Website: macys
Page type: delivery-shipping
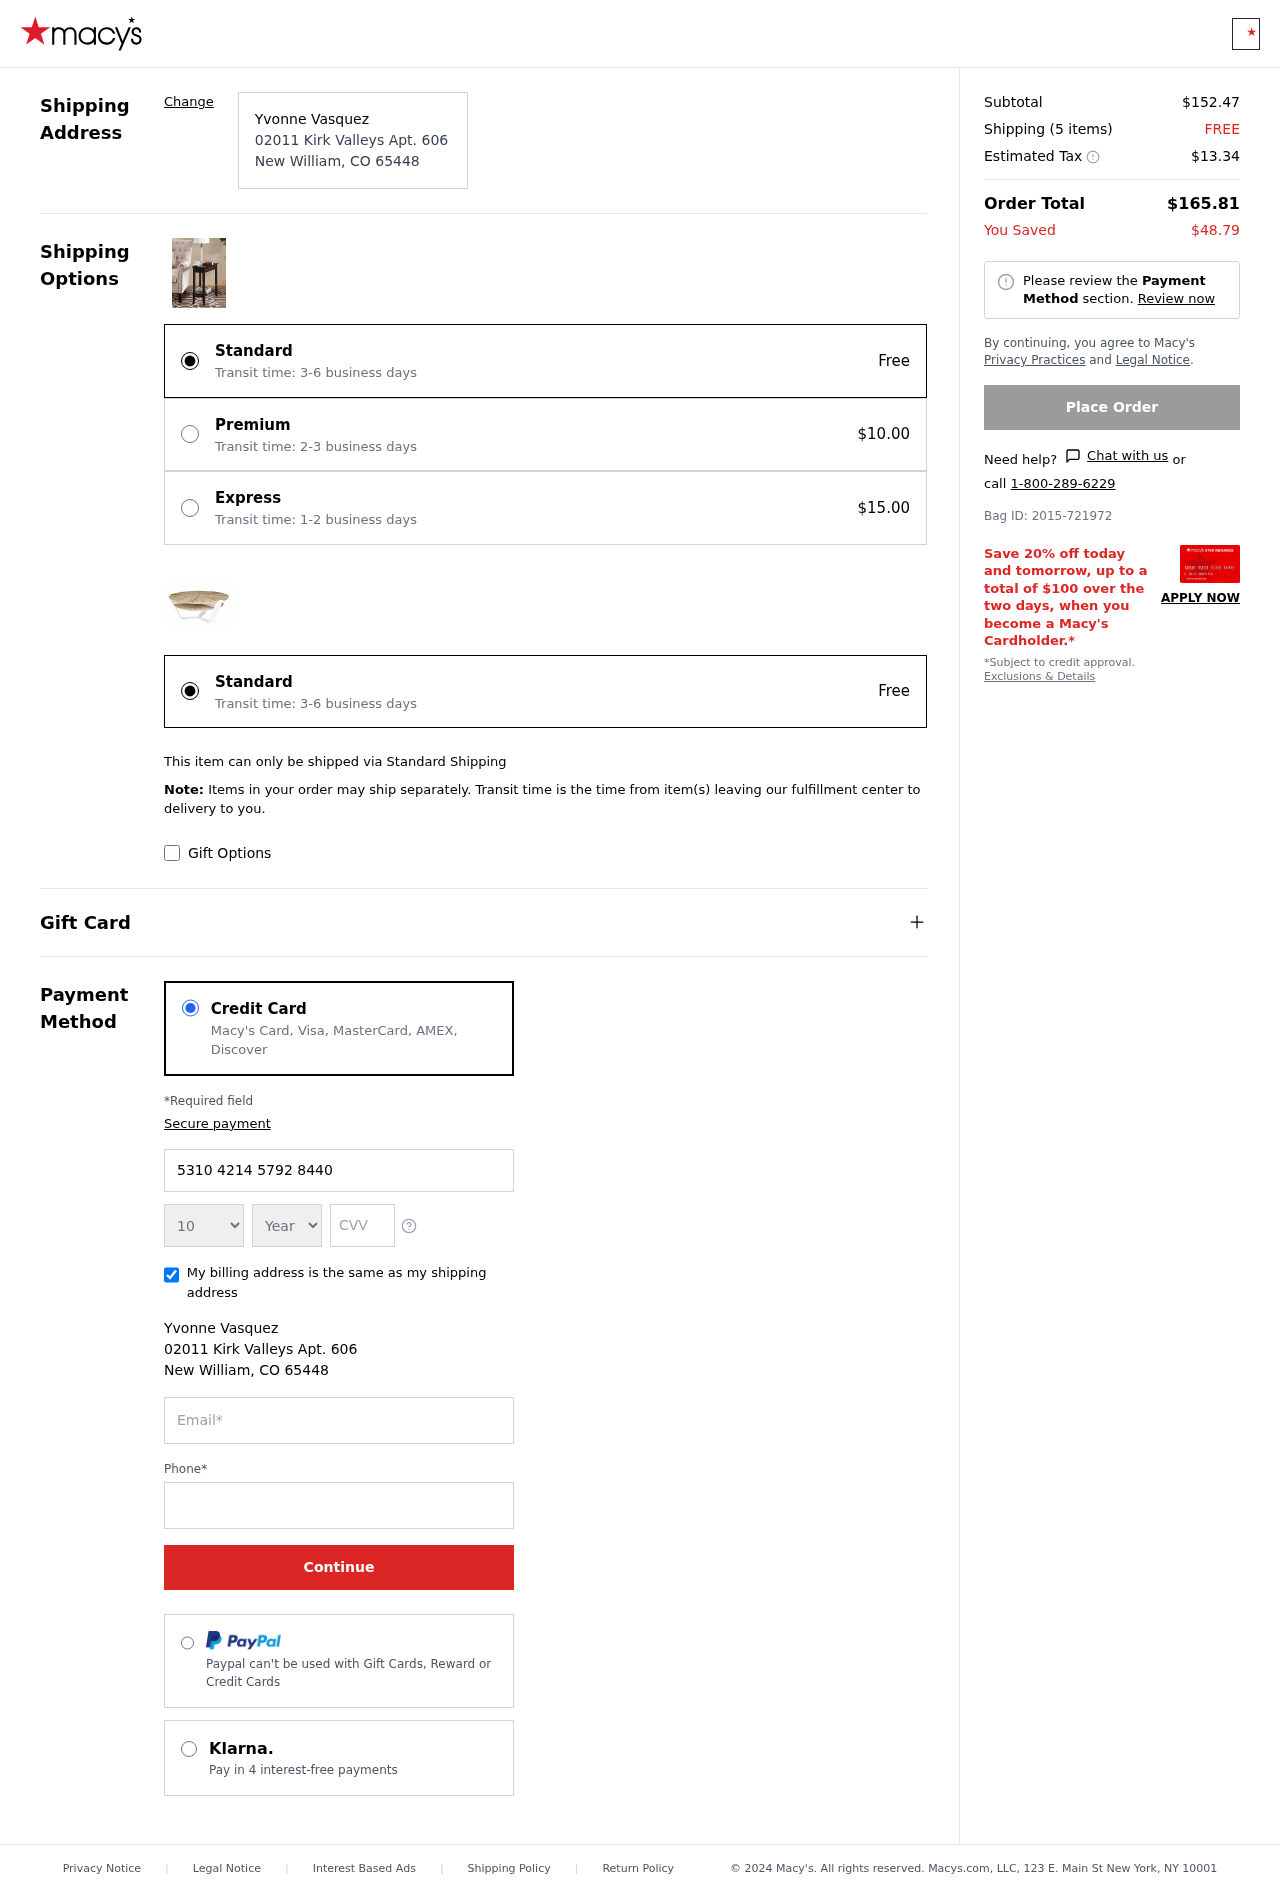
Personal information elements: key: PII_CARD_EXPIRY_MONTH
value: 10
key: PII_CARD_EXPIRY_YEAR
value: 27
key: PII_CITY
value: New William
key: PII_CITY_STATE_ZIP
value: New William, CO 65448
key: PII_FULLNAME
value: Yvonne Vasquez
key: PII_POSTCODE
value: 65448
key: PII_STATE_ABBR
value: CO
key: PII_STREET
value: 02011 Kirk Valleys Apt. 606
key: PII_CARD_NUMBER
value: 5310 4214 5792 8440
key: PII_CARD_CVV
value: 993
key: PII_EMAIL
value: yvonne.vasquez@yahoo.com
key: PII_PHONE
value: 9079155836
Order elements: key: ORDER_SUBTOTAL
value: $152.47
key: ORDER_NUM_ITEMS
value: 5
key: ORDER_SHIPPING_COST
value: FREE
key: ORDER_TAX
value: $13.34
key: ORDER_TOTAL
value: $165.81
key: ORDER_SAVINGS
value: $48.79
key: ORDER_BAG_ID
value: Bag ID: 2015-721972